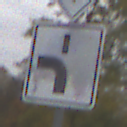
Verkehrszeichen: VerlaufVorfahrtsstrasse5
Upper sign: Vorfahrtsstrasse
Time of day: Midday
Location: Outdoor (Suburban)
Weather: Overcast
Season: NotSpecified
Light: Natural